Question: I've created an Android project that does some very simple network stuff. This project is standalone, and I've successfully exported it as a jar file and imported it into other projects I've worked on. When exporting this project, I am ONLY exporting the class files that are used for the project. (No system files: ie. Manifest, etc)
I want to leave this project as standalone since it is used in other projects and will be used more in the future.
However, we have other projects that need the features of the network jar and some other features. What I would like to do is create a new project, import the network jar file. Create wrappers for all the functions in the network jar file, then add more functionality.
Afterwards I want to package this project up as a jar file, so that I can use it solely for projects that require that extra functionality.
Having this project as a jar is important, because this component might be given to other people to use, and easy/simple integration is required.
This seamed like it should be pretty straight forward to me. But I am getting noClassDef errors and Verify errors.
I even stripped the project down to a single function that returns a static String from the original network jar and passed that through and still got a "could not find method xxxx referenced from method xxxx" log and then a unable to resolve static method warning, then a No ClassDefFoundError. Here's the logcat.

What is the proper way to do this?
Thanks!
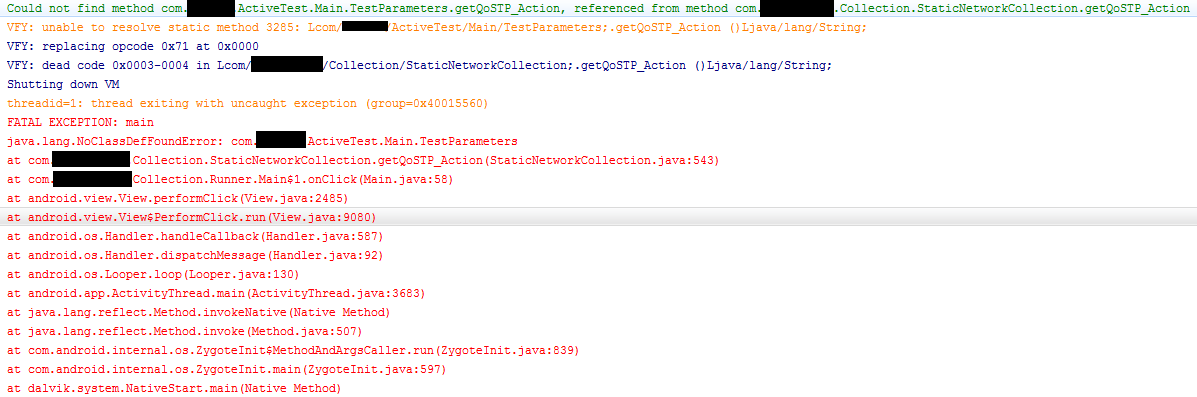
Answer: Jar files that want to use embedded jars must define a custom class loader, like <URL>.
If you want to use a single jar file you also have options like OneJar, JarJar, and ProGuard.